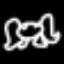
Label: frog